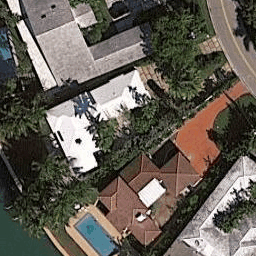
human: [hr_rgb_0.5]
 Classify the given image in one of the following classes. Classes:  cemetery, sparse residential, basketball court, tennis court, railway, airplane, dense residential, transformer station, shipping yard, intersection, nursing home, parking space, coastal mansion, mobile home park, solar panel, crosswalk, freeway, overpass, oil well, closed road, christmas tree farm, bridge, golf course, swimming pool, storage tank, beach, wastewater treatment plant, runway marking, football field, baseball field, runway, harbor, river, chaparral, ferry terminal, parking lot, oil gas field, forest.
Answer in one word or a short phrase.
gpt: coastal mansion